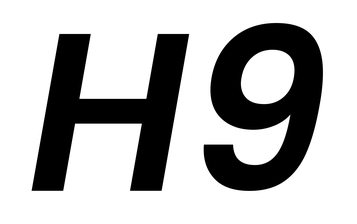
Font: Poppins-SemiBoldItalic